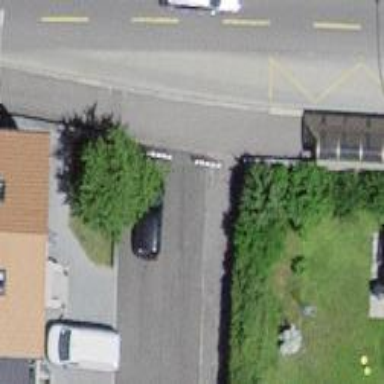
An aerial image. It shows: Bollard made of concrete.